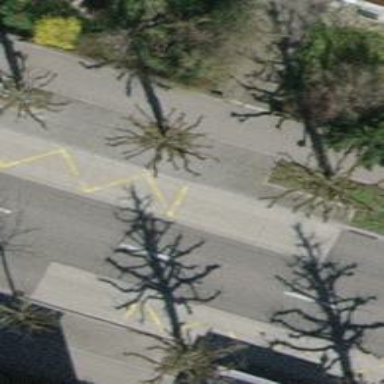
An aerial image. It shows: Tree-lined avenue.